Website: walmart
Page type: cart
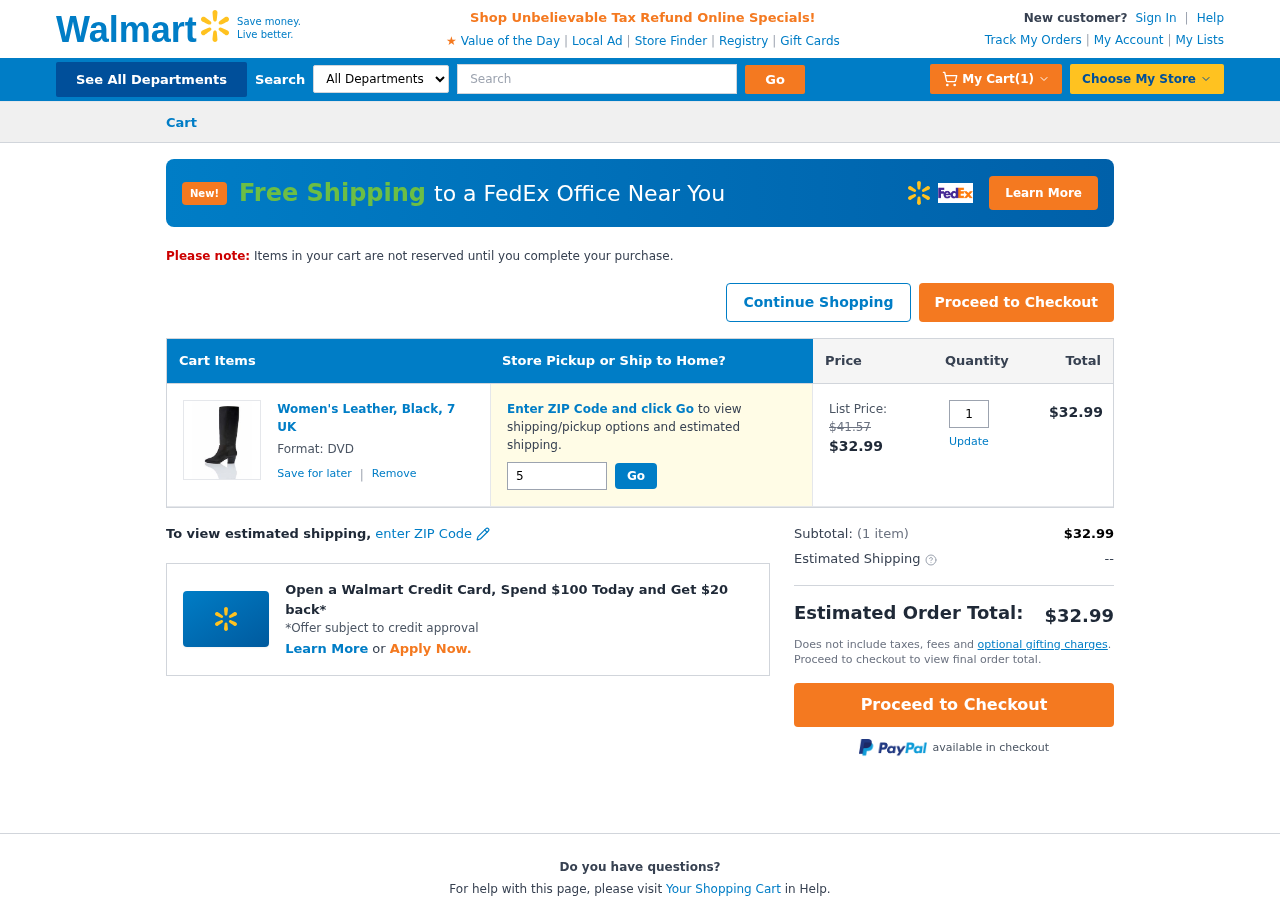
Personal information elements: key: PII_POSTCODE
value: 56465
Product elements: key: PRODUCT1_NAME
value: Women's Leather, Black, 7 UK
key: PRODUCT1_PRICE
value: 32.99
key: PRODUCT1_QUANTITY
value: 1
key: PRODUCT1_ORIGINAL_PRICE
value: $41.57
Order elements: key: ORDER_NUM_ITEMS
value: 1
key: ORDER_SUBTOTAL
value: $32.99
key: ORDER_TOTAL
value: $32.99
Search elements: key: HEADER_SEARCH
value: Search